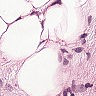
Metastatic tissue present: yes